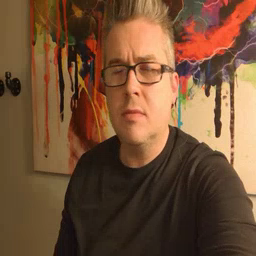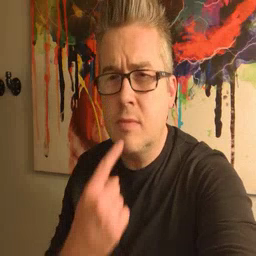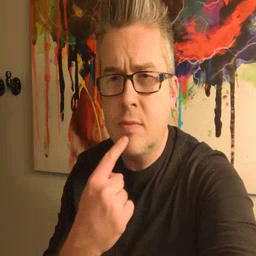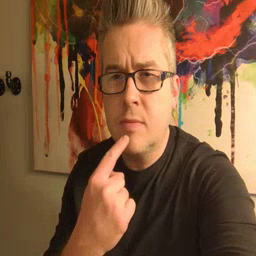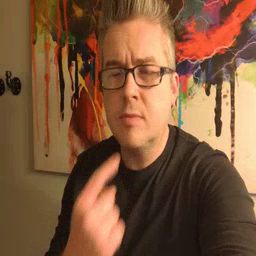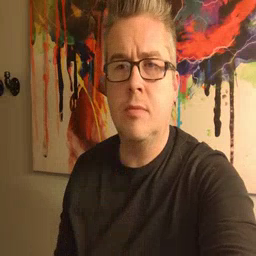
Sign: say